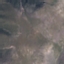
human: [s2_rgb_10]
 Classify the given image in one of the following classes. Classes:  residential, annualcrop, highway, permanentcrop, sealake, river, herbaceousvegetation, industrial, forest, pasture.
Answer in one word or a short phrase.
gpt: HerbaceousVegetation